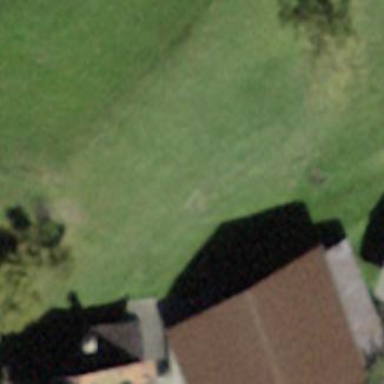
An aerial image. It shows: Barn.